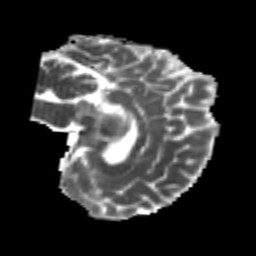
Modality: MD
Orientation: sagittal
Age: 24
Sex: male
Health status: healthy
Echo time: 0.074 s